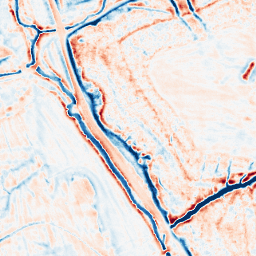
Category: edge_preserving
Decomposition family: bilateral
Decomposition parameters: d: 15
sigma_color: 100
sigma_space: 150
Upsampling method: sinc_blackman
Upsampling parameters: scale: 4
kernel_size: 8
Upsampling scale: 4